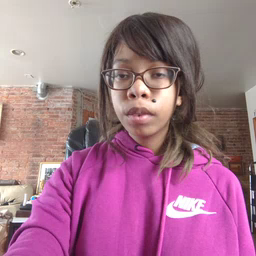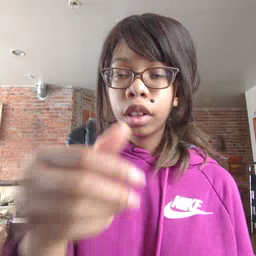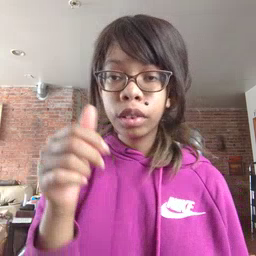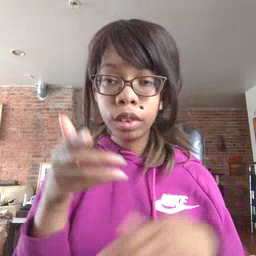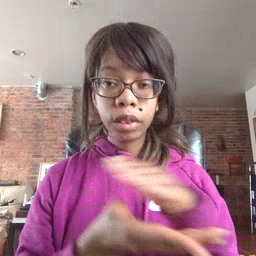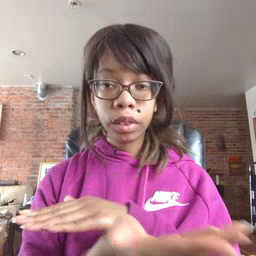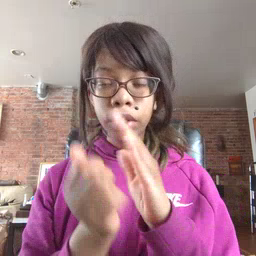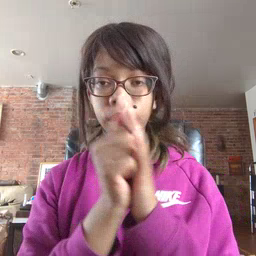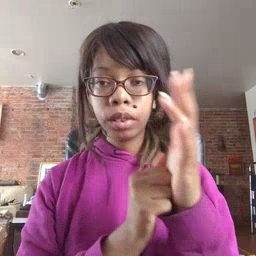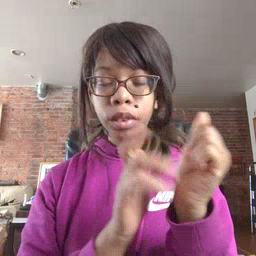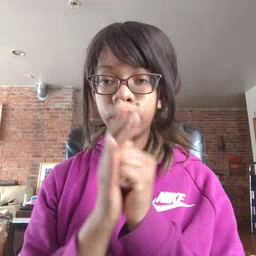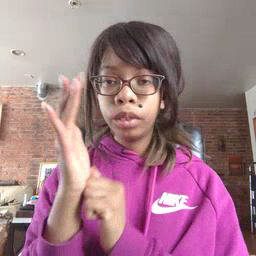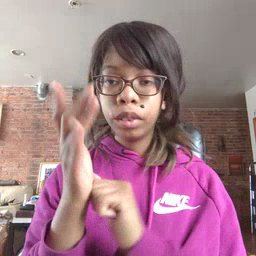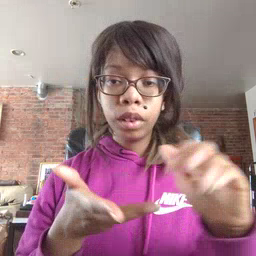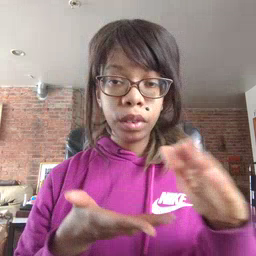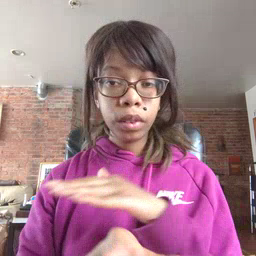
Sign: mitten